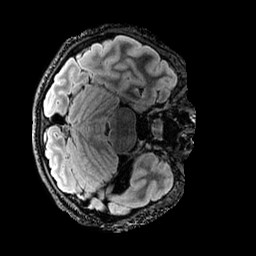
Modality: FLAIR
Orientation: axial
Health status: ill
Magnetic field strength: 3 T